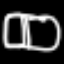
Label: bed